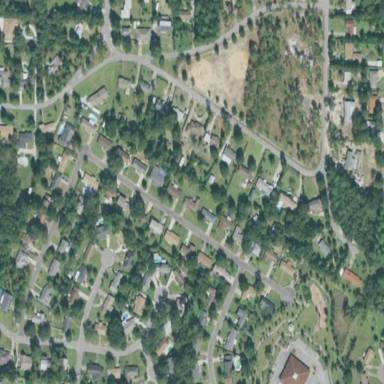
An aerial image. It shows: This residential area consists of single-family homes.